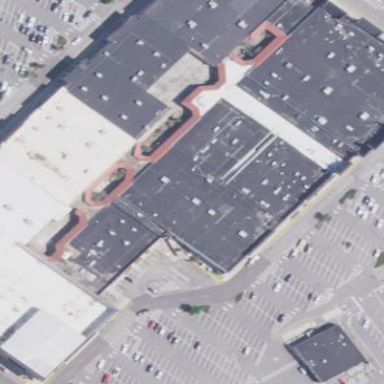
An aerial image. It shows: Retail building in shopping center mall.